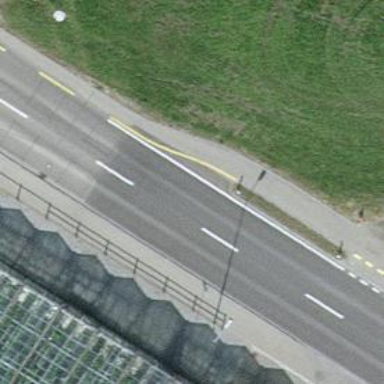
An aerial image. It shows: Cycleway.